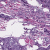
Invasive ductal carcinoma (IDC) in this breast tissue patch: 1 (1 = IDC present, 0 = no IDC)